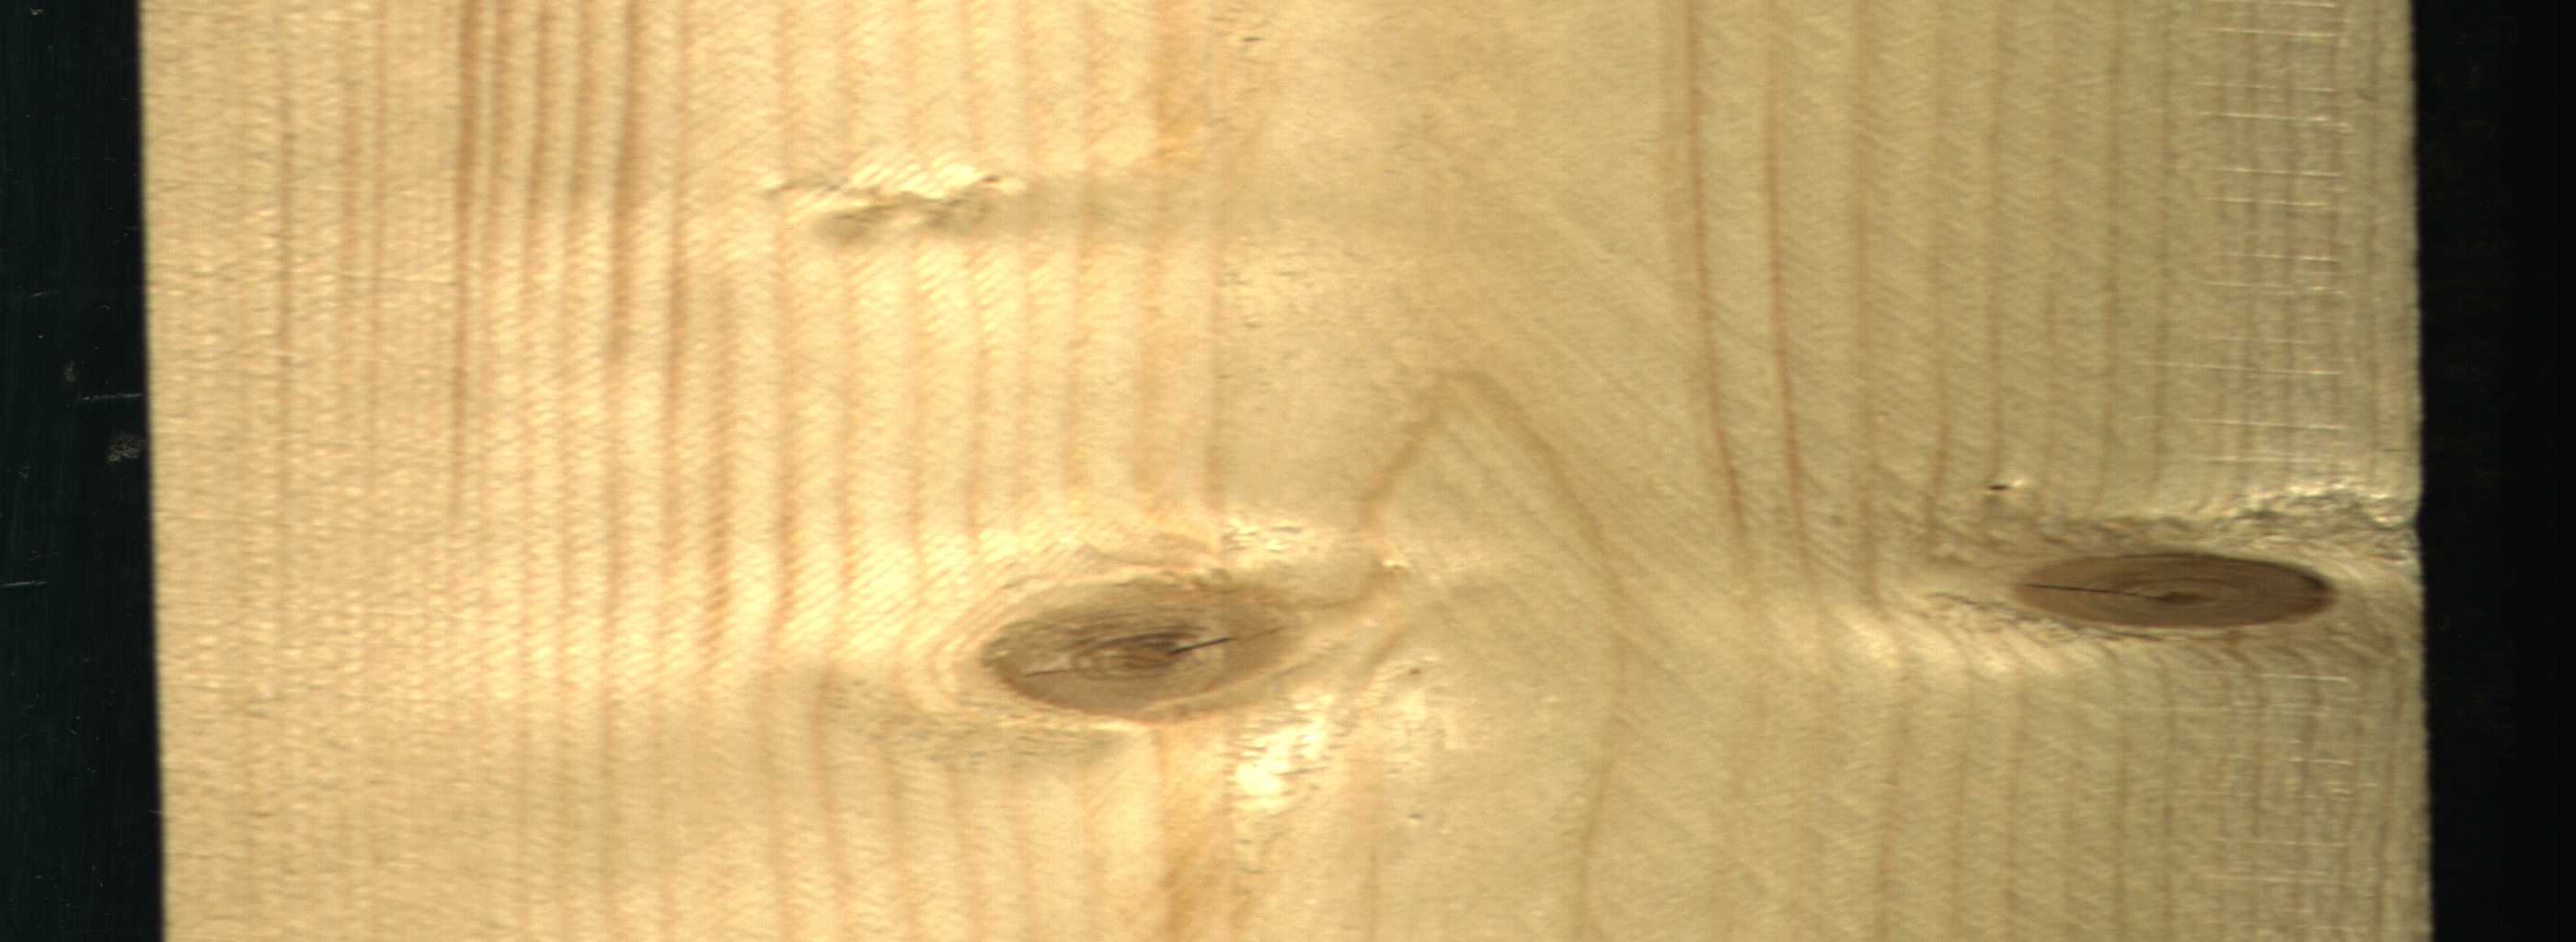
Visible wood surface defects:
knot_with_crack
Live_Knot